Interaction volume radius: 5 \u00c5
Interaction volume height: 30 \u00c5
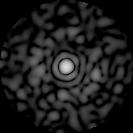
Disorder parameter: 0.876